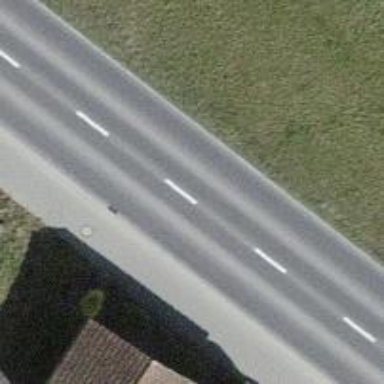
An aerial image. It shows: Secondary road.